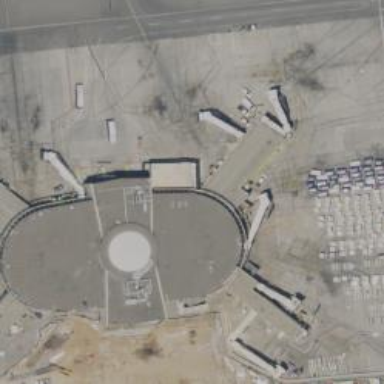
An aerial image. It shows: Airport gate.